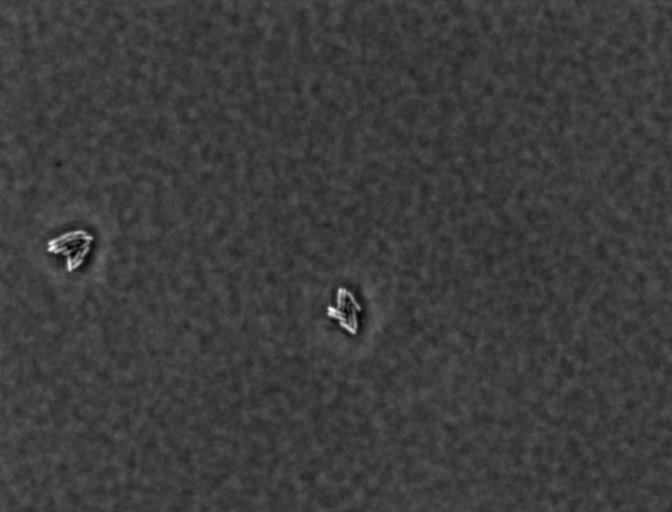
Phase contrast microscopy, 60x objective, 3 h incubation